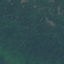
Land use / land cover class: Forest